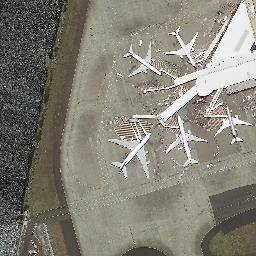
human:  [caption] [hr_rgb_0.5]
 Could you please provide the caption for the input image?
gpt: Five white planes docked on the shore of the sparkling water.

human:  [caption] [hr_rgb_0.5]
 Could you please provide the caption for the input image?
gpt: Five white planes face the white building.

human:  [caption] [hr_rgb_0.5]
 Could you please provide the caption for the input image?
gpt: Five white planes docked at the sparkling water.

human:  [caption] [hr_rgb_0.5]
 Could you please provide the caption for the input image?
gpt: Five white planes are facing a white building.

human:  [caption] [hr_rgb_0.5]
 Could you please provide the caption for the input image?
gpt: Five white planes were parked on the sparkling shore of the sea.